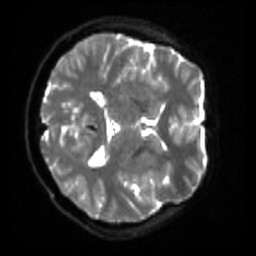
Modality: sbref
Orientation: axial
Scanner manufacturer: siemens
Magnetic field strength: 3 T
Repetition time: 4 s
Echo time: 0.0594 s